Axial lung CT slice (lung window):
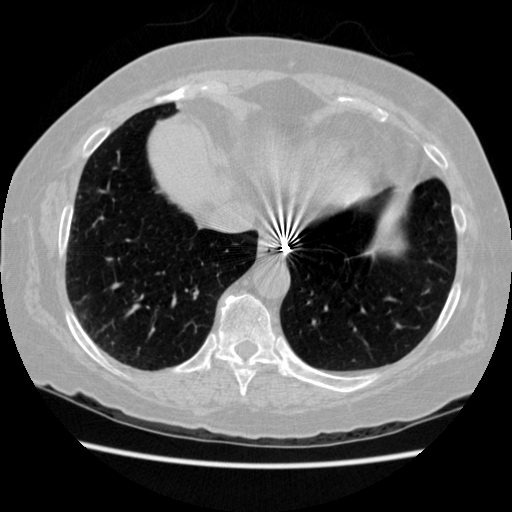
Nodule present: no